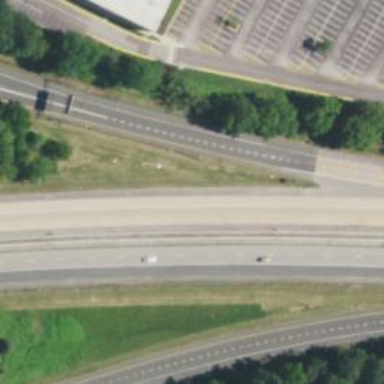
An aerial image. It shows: Motorway junction.